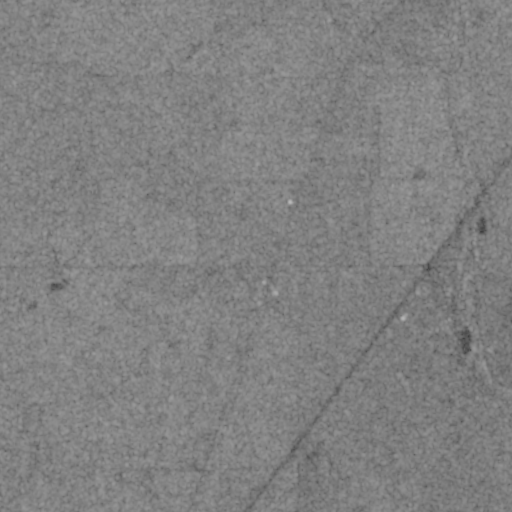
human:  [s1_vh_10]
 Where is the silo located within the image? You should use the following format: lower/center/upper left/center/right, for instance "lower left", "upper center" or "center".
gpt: The silo is located in the center right of the image.
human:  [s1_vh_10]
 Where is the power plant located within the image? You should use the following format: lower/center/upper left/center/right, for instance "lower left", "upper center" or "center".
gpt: There is no power plant in the image.

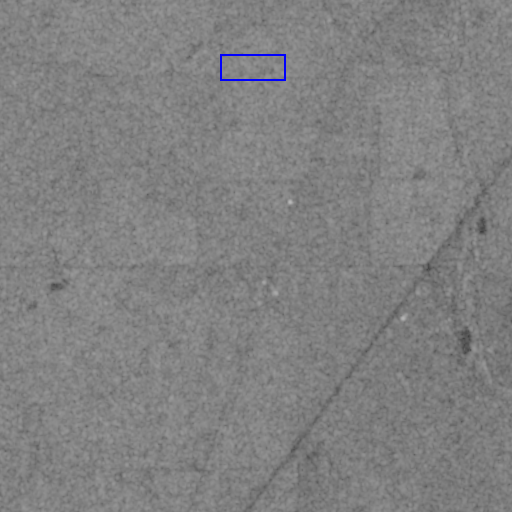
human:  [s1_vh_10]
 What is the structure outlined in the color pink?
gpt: There is no pink outline.
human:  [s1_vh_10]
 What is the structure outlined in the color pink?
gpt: There is no structure outlined in pink.